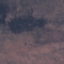
Land use / land cover: HerbaceousVegetation